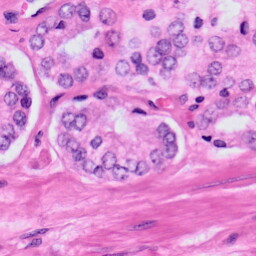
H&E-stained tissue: Prostate